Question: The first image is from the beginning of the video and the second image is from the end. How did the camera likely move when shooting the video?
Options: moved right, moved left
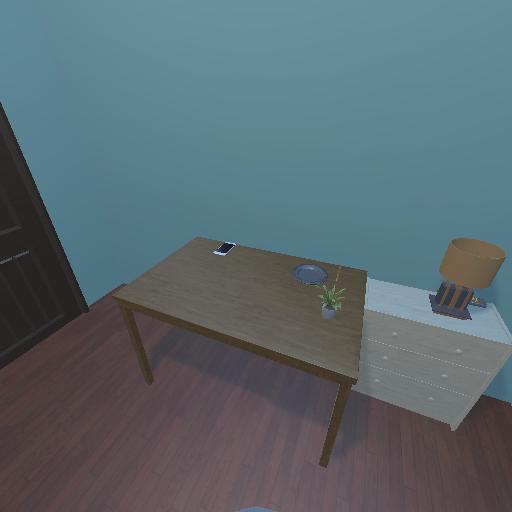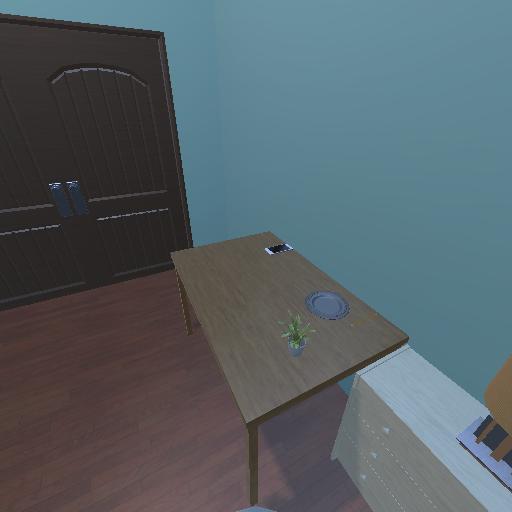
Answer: moved right